Question: I was wondering is there any way to make your customised ImageButton or a Button change background on click.
Now, I know that it can be done through XML doing something like this:
'''
<selector xmlns:android="http://schemas.android.com/apk/res/android">
<item android:state_pressed="true"
android:drawable="@drawable/login_selected" /> <!-- pressed -->
<item android:state_focused="true"
android:drawable="@drawable/login_mouse_over" /> <!-- focused -->
<item android:drawable="@drawable/login" /> <!-- default -->
</selector>
'''
Or in code, doing something like this, onClick:
'''
public void onClick(View v) {
if(v == ButtonName) {
ButtonName.setImageResource(R.drawable.ImageName);
}
}
'''
BUT, If I want to do it this way, that means I have to use 2 different images for one button. One with the normal and one with the pressed state.
That can be problem if I have, lets say, 100 different buttons.
That's 200 images, just for buttons.
You can Imagine resources saving with the ability of just telling eclipse it's a button, and I want it to go a bit darker, when I press it.
So I am asking is there a way of doing it like in Xcode ?
Setting up a background or an image of a button and it shades a bit when pressed, not changing the background or anything, just shading it a bit,
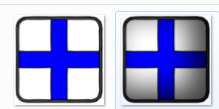
Answer: Try this code
if the name of
is btn_back.png
make the following darawble xml file
'''
<?xml version="1.0" encoding="utf-8"?>
<shape xmlns:android="http://schemas.android.com/apk/res/android"
android:shape="rectangle">
<solid
android:color="#50000011"
/>
<corners android:radius="10dip"/>
</shape>
'''
'''
<?xml version="1.0" encoding="utf-8"?>
<selector xmlns:android="http://schemas.android.com/apk/res/android" >
<item android:state_pressed="true" >
<layer-list>
<item android:drawable="@drawable/btn_back"></item>
<item android:drawable="@drawable/btn_semi"></item>
</layer-list>
</item>
<item android:drawable="@drawable/btn_back"></item>
</selector>
'''
'''
<Button
android:layout_width="wrap_content"
android:layout_height="wrap_content"
android:background="@drawable/btn_background"
/>
'''